Interaction volume radius: 10 \u00c5
Interaction volume height: 45 \u00c5
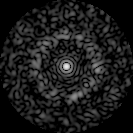
Disorder parameter: 0.8219